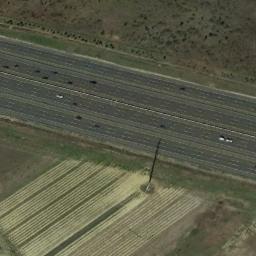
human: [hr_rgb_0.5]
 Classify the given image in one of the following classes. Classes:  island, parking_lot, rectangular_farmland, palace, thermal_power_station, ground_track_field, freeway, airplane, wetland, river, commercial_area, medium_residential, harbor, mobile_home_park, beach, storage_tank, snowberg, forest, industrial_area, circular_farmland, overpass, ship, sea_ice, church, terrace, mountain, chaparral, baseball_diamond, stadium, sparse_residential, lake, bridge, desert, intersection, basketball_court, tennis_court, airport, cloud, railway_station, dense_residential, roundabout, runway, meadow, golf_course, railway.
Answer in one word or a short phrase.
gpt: freeway